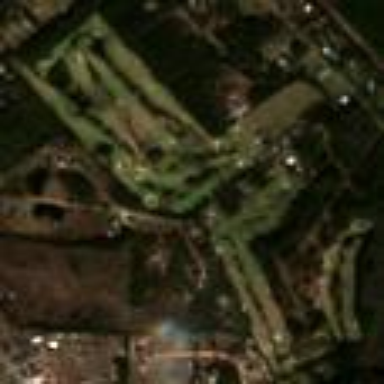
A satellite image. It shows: Golf course.